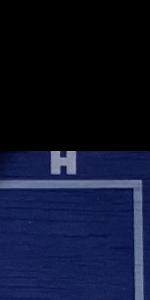
Label: Empty